Interaction volume radius: 10 \u00c5
Interaction volume height: 20 \u00c5
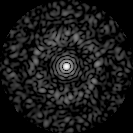
Disorder parameter: 0.8026